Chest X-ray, PA view. Patient: 58 years old, sex M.
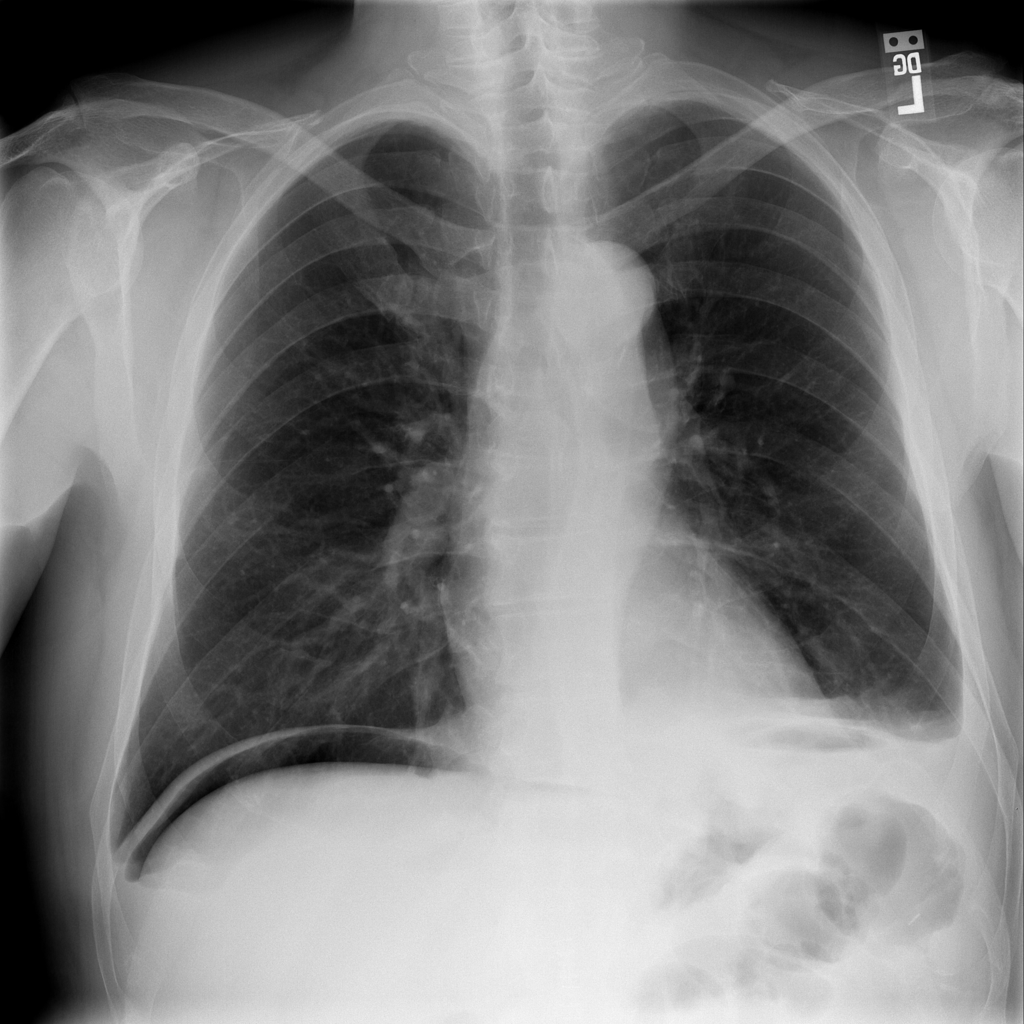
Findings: Consolidation, Effusion, Infiltration